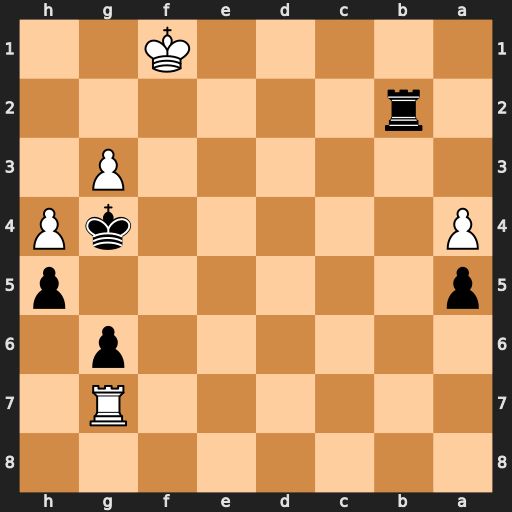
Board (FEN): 8/6R1/6p1/p6p/P5kP/6P1/1r6/5K2
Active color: b
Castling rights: -
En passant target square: -
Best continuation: Kf3 Kg1 Rg2+ Kh1 Rxg3